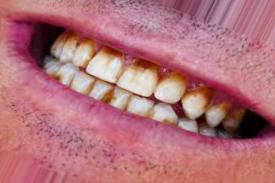
Condition: Tooth Discoloration